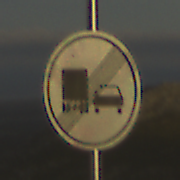
Verkehrszeichen: EndeUeberholverbotKraftfahrzeuge
Umgebung: Outdoor, Nature
Tageszeit: SunriseSunset
Wetter: PartlyCloudy
Licht: Natural
Jahreszeit: Summer
Kontrast: HighContrast